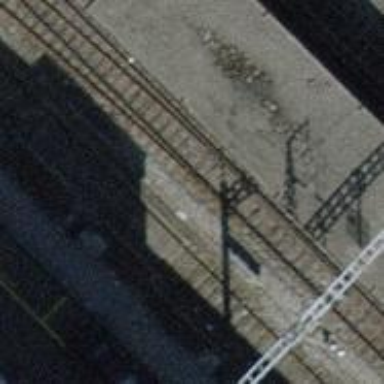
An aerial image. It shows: Stop position for public transport at railway stop.